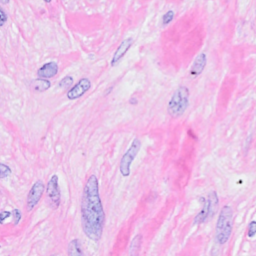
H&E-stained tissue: Breast